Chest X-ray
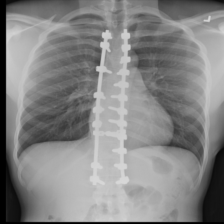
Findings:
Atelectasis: negative
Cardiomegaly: negative
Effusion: negative
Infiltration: negative
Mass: negative
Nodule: negative
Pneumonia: negative
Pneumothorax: negative
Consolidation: negative
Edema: negative
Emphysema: negative
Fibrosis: negative
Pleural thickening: negative
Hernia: negative